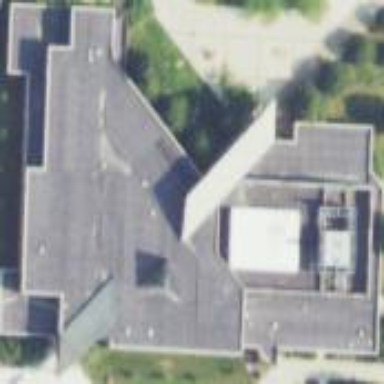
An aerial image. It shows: Modern university building with flat black roof. The building has tan color and contemporary architecture style.